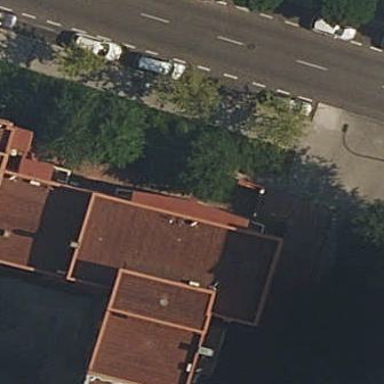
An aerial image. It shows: Image showing building with apartments.